Question: folks.
Today,I decided to install firefox and test my navigation bar out on firefox instead of google chrome. Firefox shows a random space ontop while chrome doesn't. Anyone know what the problem is and how to fix it?
This is what firefox looks like compare to chrome.(Sorry for the bad quality, I resized it bad.)

If it matters, this is the code i'm using:
'''
<html>
<head>
<title>Blitz</title>
<style>
body{
margin: 0px;
padding:0px;
}
.Blitz{
background-color:#2DDEDE;
padding:0px;
margin:0px;
border-color:black;
}
.Navigationbar{
height:40px;
width:500px;
background:#a7e8ee;
border:none;
}
.Navigationbar li{
display:inline;
}
.Navigationbar a{
color:black;
text-decoration:none;
}
</style>
</head>
<body>
<div class="Blitz">
<h1><center>Blitz</center></h1>
<ul>
<div class="Navigationbar">
<li><a href="#">Home</a></li>
<li><a href="#">Forums</a></li>
<li><a href="#">Blog</a></li>
<li><a href="#">Featured</a></li>
<li><a href="#">Sign up</a></li>
<li><a href="#">Login</a></li>
</ul>
</div>
</div>
<div class="information">
<!--Information about the site here. Pictures to go with that-->
</div>
</body>
</html>
'''
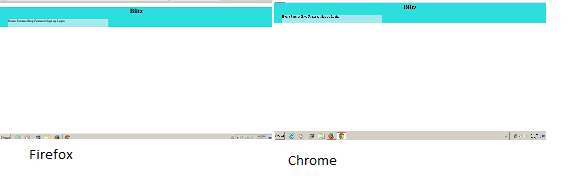
Answer: This issue is occurring because the margin-top of your header is poking out of the top of your div, and is not just due to newlines or whitespace in your HTML.
To prevent the margin of your header element from sticking out of the top of your div and affecting positioning, use 'overflow: auto;' on your '.Blitz' element.
JSFiddle Example: <URL>